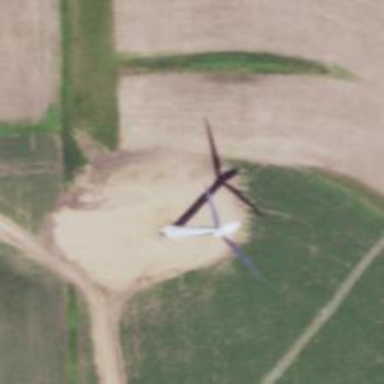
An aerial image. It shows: Horizontal axis wind turbine generating power from wind.